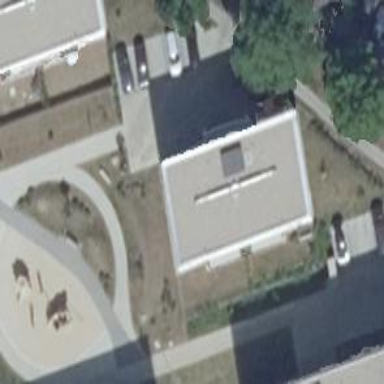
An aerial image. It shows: Apartment building with flat roof made of gravel.